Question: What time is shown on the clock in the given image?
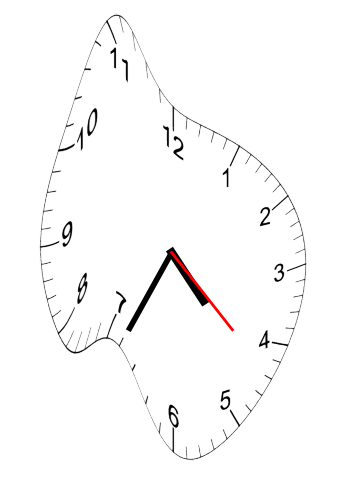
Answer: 04:34:22